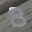
Label: 8